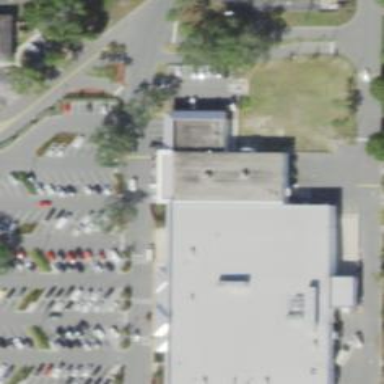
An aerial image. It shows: Pharmacy providing healthcare services.